Interaction volume radius: 10 \u00c5
Interaction volume height: 25 \u00c5
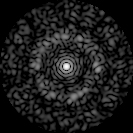
Disorder parameter: 0.8294